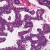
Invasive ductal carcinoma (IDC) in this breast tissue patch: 0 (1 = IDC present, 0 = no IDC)